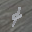
Label: 4